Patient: sex F, age 52
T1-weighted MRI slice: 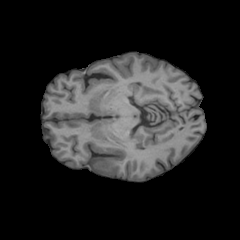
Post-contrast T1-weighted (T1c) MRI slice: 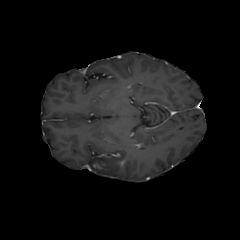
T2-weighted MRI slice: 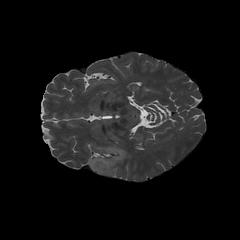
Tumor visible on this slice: yes
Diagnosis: Glioblastoma, IDH-wildtype
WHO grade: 4